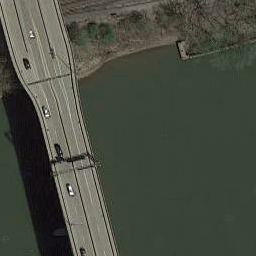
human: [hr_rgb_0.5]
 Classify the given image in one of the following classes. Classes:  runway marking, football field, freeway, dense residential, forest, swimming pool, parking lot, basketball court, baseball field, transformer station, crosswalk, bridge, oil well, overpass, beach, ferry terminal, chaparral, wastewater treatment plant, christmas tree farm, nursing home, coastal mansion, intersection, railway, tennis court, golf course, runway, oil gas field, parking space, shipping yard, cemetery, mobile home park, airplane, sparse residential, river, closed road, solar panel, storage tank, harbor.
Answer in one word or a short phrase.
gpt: bridge